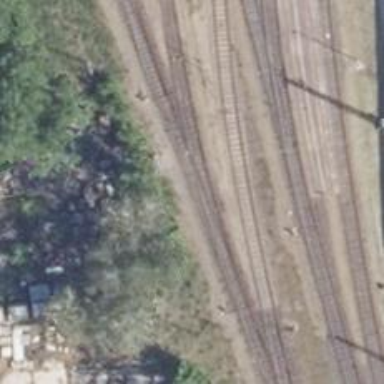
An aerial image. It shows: Railway switch.